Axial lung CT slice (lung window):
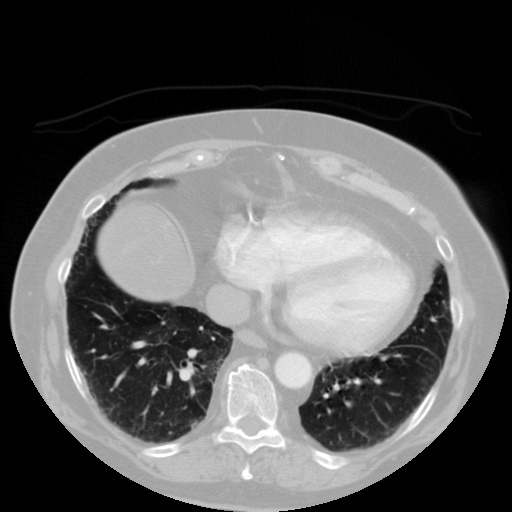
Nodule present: yes
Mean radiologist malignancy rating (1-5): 1